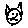
Label: cat